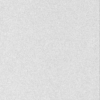
Label: dusty